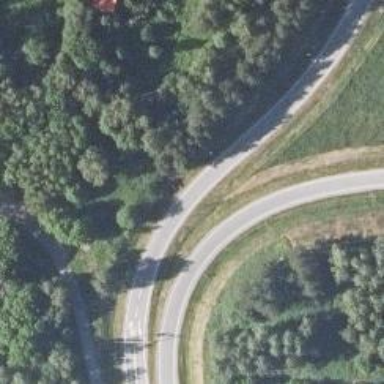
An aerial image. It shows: Trunk link highway.